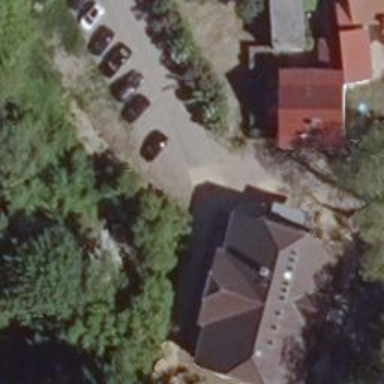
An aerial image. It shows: Clinic.